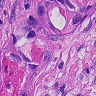
Metastatic tissue present: yes